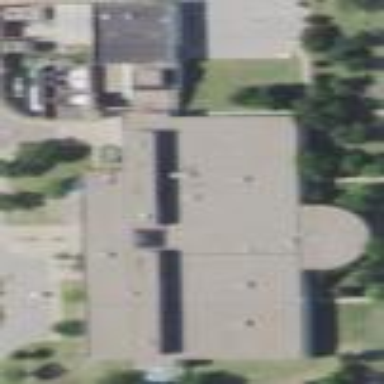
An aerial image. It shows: Building.